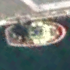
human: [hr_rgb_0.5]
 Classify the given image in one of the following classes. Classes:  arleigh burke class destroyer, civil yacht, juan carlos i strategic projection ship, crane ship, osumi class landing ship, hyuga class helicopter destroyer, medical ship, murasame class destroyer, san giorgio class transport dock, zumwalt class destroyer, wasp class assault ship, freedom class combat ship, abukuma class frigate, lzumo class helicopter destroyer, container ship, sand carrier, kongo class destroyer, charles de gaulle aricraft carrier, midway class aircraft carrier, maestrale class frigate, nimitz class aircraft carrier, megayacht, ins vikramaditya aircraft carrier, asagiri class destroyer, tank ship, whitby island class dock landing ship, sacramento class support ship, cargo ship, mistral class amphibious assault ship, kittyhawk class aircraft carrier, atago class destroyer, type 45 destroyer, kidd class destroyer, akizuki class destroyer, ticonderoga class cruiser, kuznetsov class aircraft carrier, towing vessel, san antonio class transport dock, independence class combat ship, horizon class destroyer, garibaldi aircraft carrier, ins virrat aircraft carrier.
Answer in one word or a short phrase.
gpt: Towing vessel